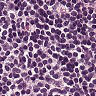
Metastatic tissue present: no